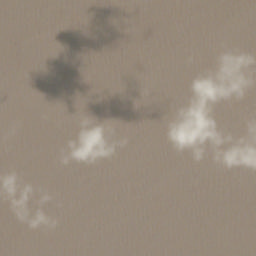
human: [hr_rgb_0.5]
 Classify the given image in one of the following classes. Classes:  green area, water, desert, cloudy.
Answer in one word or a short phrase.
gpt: cloudy